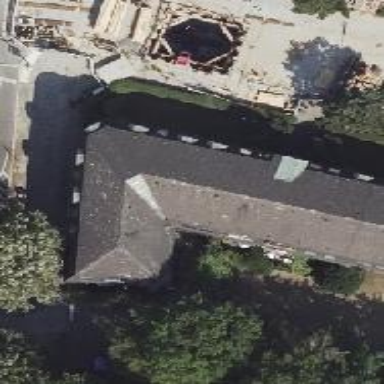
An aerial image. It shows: Apartment building with gabled roof made of roof tiles. The roof's orientation is along the building.